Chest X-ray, PA view. Patient: 36 years old, sex M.
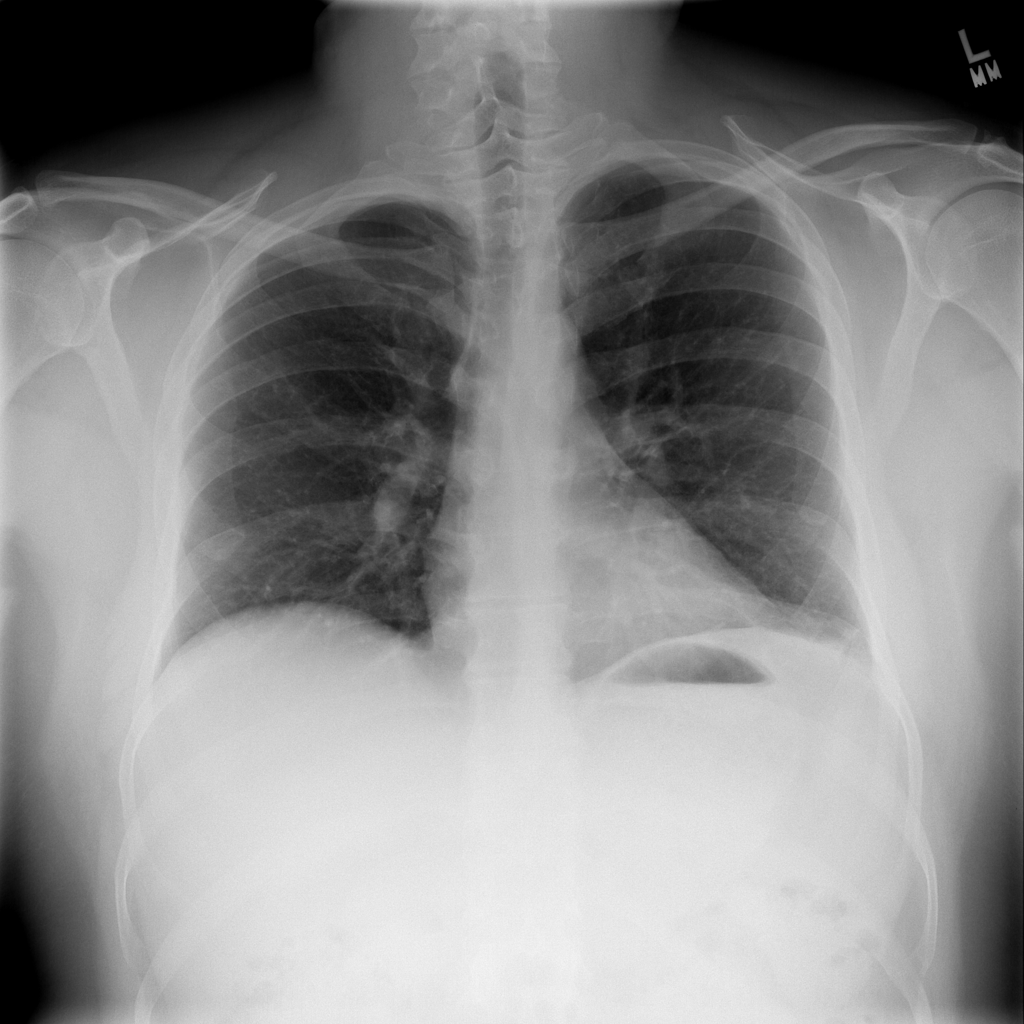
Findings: No Finding